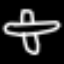
Label: airplane